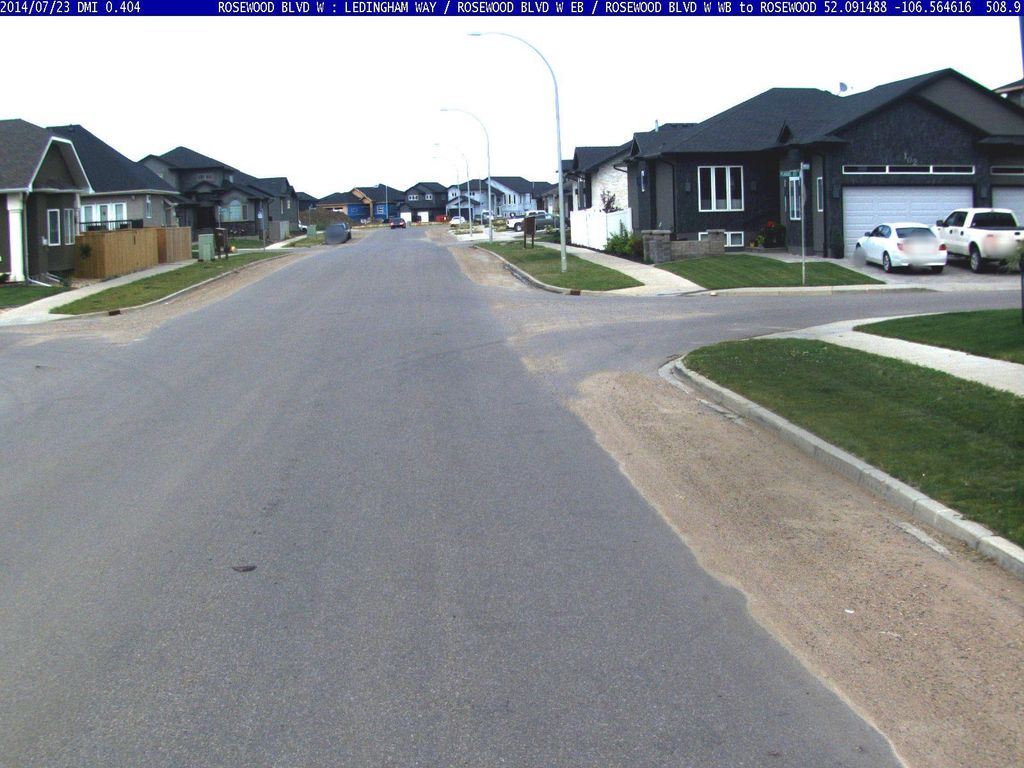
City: saskatoon